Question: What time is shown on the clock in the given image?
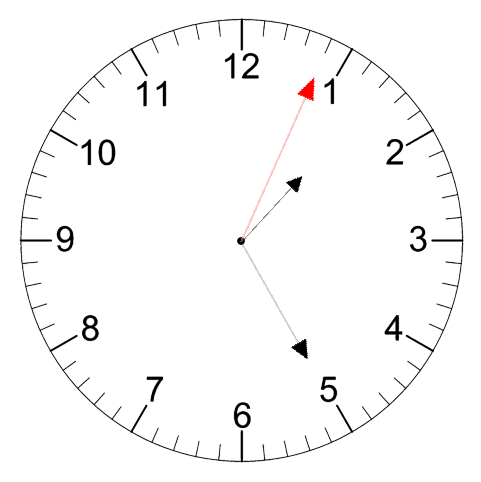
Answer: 01:25:04